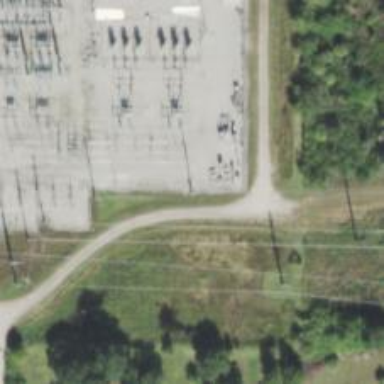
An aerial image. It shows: Power tower.